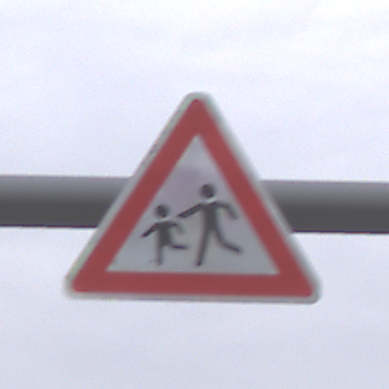
Verkehrszeichen: KinderRechts
Umgebung: Outdoor, Suburban
Tageszeit: Midday
Wetter: Overcast
Licht: Natural
Jahreszeit: NotSpecified
Kontrast: LowContrast